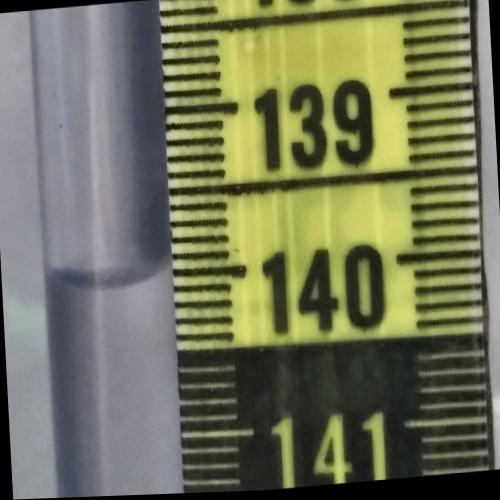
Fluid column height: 140.0 cm